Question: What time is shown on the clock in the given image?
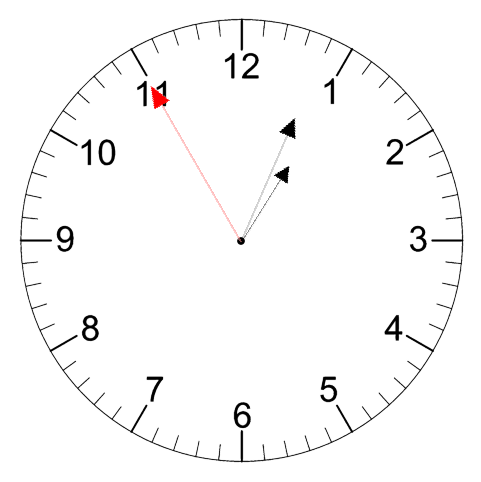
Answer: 01:03:55